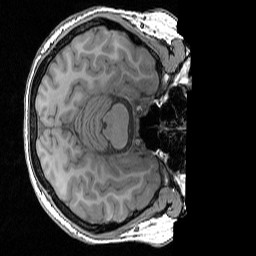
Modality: T1w
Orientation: axial
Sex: female
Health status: ill
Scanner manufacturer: siemens
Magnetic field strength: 3 T
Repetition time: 1.57 s
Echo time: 0.00342 s